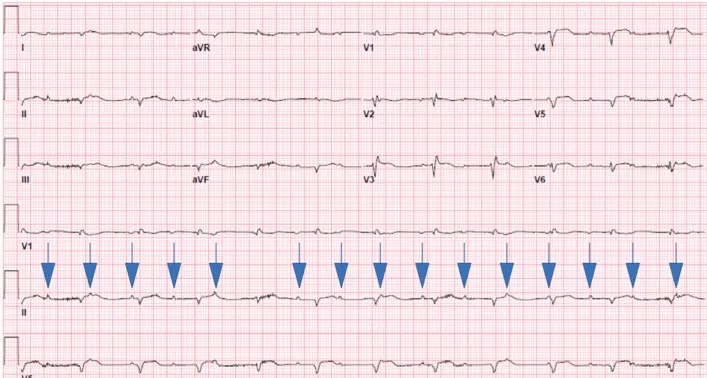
B: Presenting ECG. Complete heart block with junctional rate of 71 bpm and dissociated P-waves at a rate of 100 bpm. ST elevations are present in V3 to V6.
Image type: electrography (ekg)